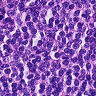
Metastatic tissue present: no